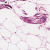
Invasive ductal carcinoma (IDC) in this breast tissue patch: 0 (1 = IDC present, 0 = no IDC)